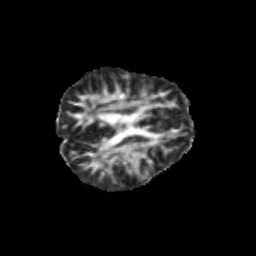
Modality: FA
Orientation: axial
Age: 10
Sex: female
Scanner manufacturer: siemens
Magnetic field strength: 3 T
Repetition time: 3.8 s
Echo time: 0.07 s